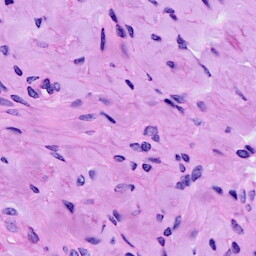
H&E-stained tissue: Cervix